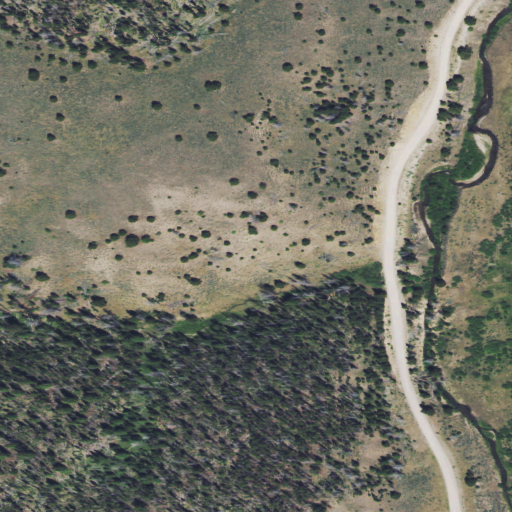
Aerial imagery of valley in Montana named Ferdinand Gulch containing shrub and evergreen forest